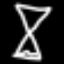
Label: hourglass